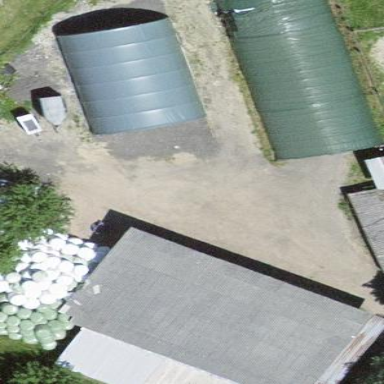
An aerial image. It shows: Shed.